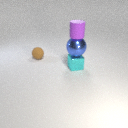
large blue metal sphere above small cyan metal cube